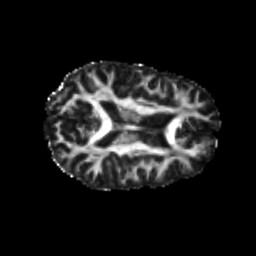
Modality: FA
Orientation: axial
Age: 22
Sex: female
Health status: healthy
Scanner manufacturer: philips
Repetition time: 7.386 s
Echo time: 0.08599 s